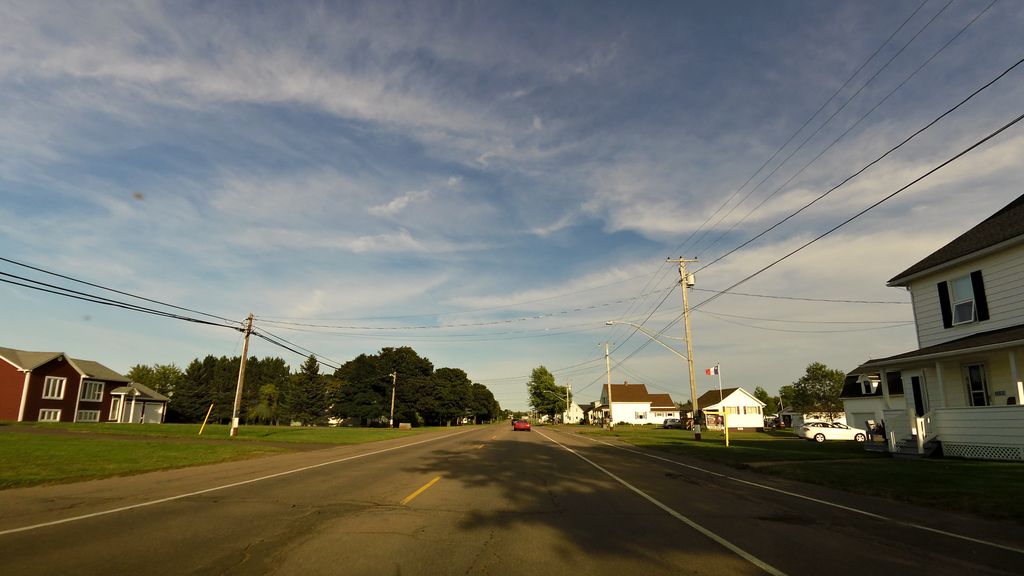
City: charlottetown